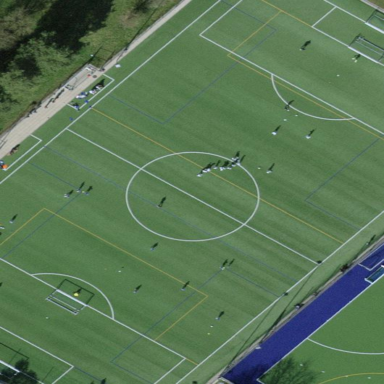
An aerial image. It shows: Soccer pitch with artificial turf for leisure sports activities.